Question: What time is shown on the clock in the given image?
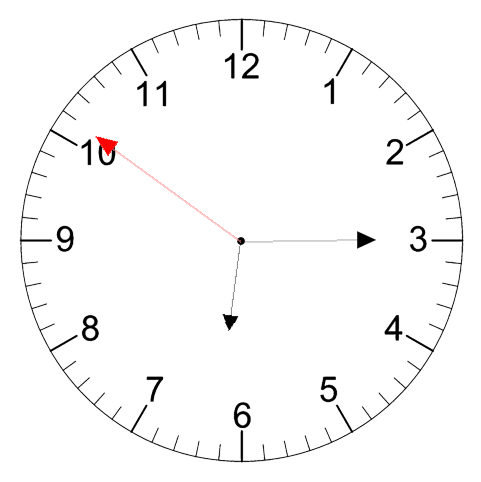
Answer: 06:14:51